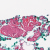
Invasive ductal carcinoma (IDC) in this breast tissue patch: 0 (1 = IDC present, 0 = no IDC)